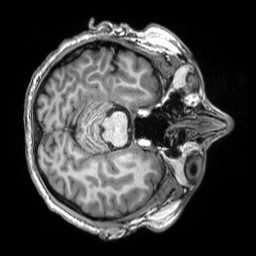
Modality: T1w
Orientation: axial
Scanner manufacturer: siemens
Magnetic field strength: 3 T
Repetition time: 2.5 s
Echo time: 0.00343 s